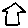
Label: house